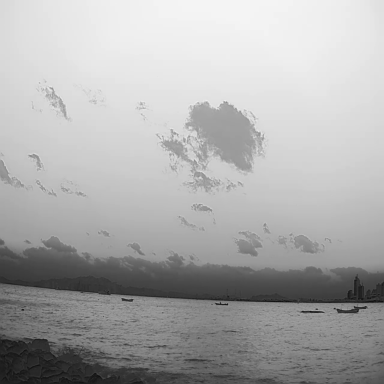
There are four bulk_carriers in the infrared image.